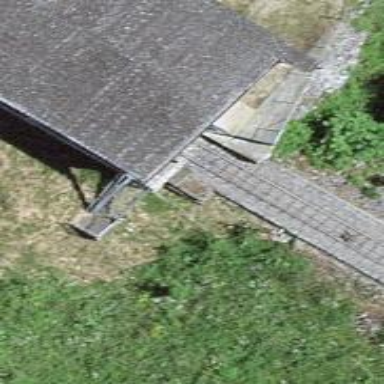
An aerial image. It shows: Embankment with one track for funicular railway.